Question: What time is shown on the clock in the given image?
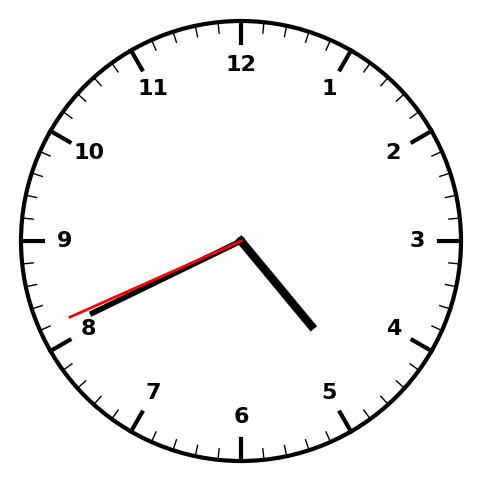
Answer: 04:40:41